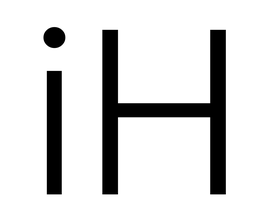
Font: Inter_Light